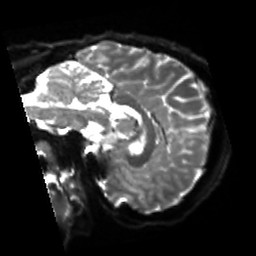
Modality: sbref
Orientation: sagittal
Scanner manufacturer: siemens
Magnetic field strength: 3 T
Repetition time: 4 s
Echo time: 0.0594 s